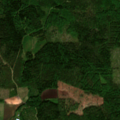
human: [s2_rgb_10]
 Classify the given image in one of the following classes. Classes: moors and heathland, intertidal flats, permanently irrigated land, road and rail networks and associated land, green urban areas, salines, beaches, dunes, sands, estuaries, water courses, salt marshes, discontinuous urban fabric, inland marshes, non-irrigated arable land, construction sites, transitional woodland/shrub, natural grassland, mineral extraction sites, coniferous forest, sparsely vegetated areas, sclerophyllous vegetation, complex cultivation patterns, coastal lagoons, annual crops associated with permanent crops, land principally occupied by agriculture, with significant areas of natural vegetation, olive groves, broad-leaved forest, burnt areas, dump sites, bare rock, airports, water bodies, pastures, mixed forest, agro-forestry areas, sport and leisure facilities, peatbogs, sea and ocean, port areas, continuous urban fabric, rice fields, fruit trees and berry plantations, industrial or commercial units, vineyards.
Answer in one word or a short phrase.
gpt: non-irrigated arable land, coniferous forest, mixed forest, transitional woodland/shrub